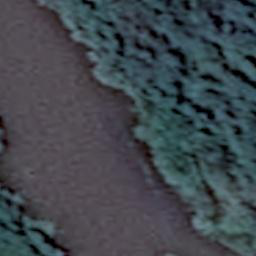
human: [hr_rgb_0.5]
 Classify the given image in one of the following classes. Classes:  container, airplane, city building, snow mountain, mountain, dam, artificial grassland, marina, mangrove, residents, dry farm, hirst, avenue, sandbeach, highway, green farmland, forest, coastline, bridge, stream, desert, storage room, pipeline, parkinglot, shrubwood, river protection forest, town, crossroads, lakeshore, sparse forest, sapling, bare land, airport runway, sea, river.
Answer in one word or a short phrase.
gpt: river